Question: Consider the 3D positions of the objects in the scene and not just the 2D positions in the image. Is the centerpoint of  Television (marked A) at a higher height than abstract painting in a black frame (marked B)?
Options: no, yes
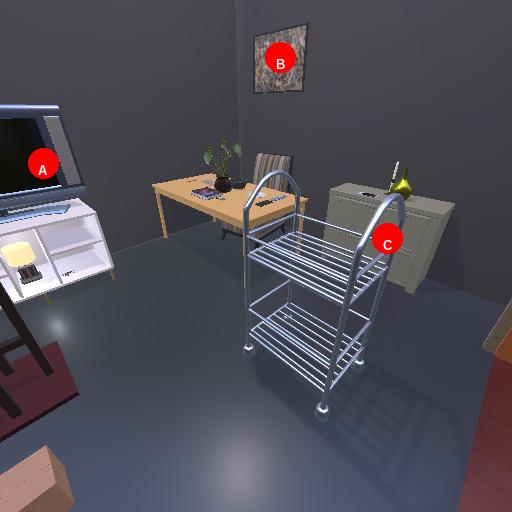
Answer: no